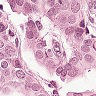
Metastatic tissue present: yes